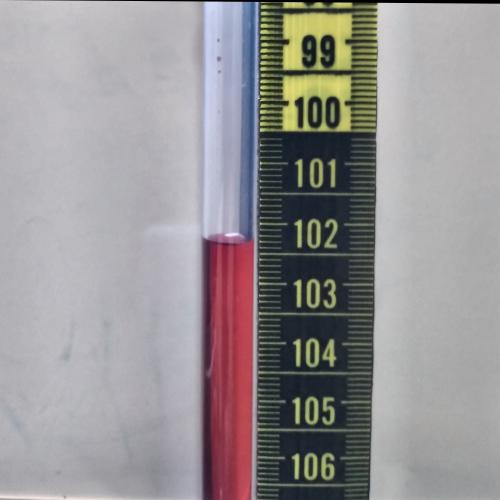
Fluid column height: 102.3 cm